Question: I actually want to use a linear model to fit a set of 'sin' data, but it turns out the loss function goes larger during each iteration. Is there any problem with my code below ? (gradient descent method)
Here is my code in Matlab
'''
m=20;
rate = 0.1;
x = linspace(0,2*pi,20);
x = [ones(1,length(x));x]
y = sin(x);
w = rand(1,2);
for i=1:500
h = w*x;
loss = sum((h-y).^2)/m/2
total_loss = [total_loss loss];
**gradient = (h-y)*x'./m ;**
w = w - rate.*gradient;
end
'''
Here is the data I want to fit

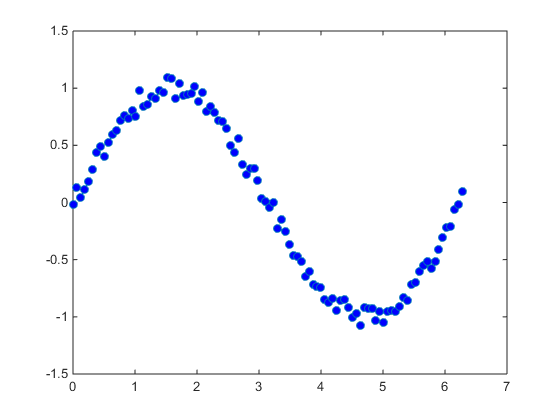
Answer: There isn't a problem with your code. With your current framework, if you can define data in the form of 'y = m*x + b', then this code is more than adequate. I actually ran it through a few tests where I define an equation of the line and add some Gaussian random noise to it (amplitude = 0.1, mean = 0, std. dev = 1).
However, one problem I will mention to you is that if you take a look at your sinusoidal data, you define a domain between '[0,2*pi]'. As you can see, you have multiple 'x' values that get mapped to the same 'y' value but of different magnitude. For example, at 'x = pi/2' we get 1 but at 'x = -3*pi/2' we get -1. This high variability will not bode well with linear regression, and so one suggestion I have is to restrict your domain... so something like '[0, pi]'. Another reason why it probably doesn't converge is the learning rate you chose is too high. I'd set it to something low like '0.01'. As you mentioned in your comments, you already figured that out!
However, if you want to fit non-linear data using linear regression, you're going to have to include higher order terms to account for the variability. As such, try including second order and/or third order terms. This can simply be done by modifying your 'x' matrix like so:
'''
x = [ones(1,length(x)); x; x.^2; x.^3];
'''
If you recall, the hypothesis function can be represented as a summation of linear terms:
'''
h(x) = theta0 + theta1*x1 + theta2*x2 + ... + thetan*xn
'''
In our case, each 'theta' term would build a higher order term of our polynomial. 'x2' would be 'x^2' and 'x3' would be 'x^3'. Therefore, we can still use the definition of gradient descent for linear regression here.
I'm also going to control the random generation seed (via 'rng') so that you can produce the same results I have gotten:
'''
clear all;
close all;
rng(123123);
total_loss = [];
m = 20;
x = linspace(0,pi,m); %// Change
y = sin(x);
w = rand(1,4); %// Change
rate = 0.01; %// Change
x = [ones(1,length(x)); x; x.^2; x.^3]; %// Change - Second and third order terms
for i=1:500
h = w*x;
loss = sum((h-y).^2)/m/2;
total_loss = [total_loss loss];
% gradient is now in a different expression
gradient = (h-y)*x'./m ; % sum all in each iteration, it's a batch gradient
w = w - rate.*gradient;
end
'''
If we try this, we get for 'w' (your parameters):
'''
>> format long g;
>> w
w =
Columns 1 through 3
0.128369521905694 0.819533906064327 -0.0944622478526915
Column 4
-0.0596638117151464
'''
My final loss after this point is:
'''
loss =
0.00154350916582836
'''
This means that our equation of the line is:
'''
y = 0.12 + 0.819x - 0.094x^2 - 0.059x^3
'''
If we plot this equation of the line with your sinusoidal data, this is what we get:
'''
xval = x(2,:);
plot(xval, y, xval, polyval(fliplr(w), xval))
legend('Original', 'Fitted');
'''